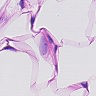
Metastatic tissue present: no